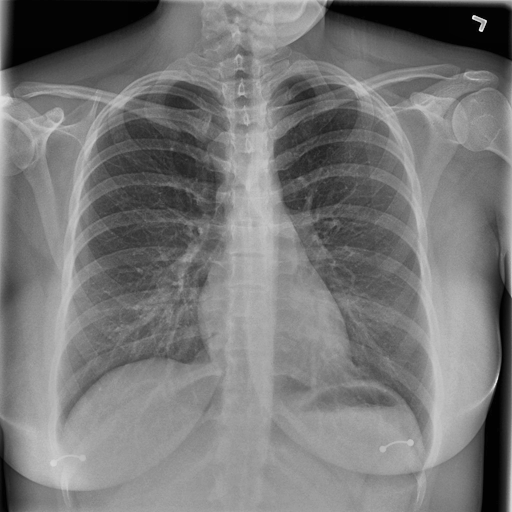
Finding: NORMAL